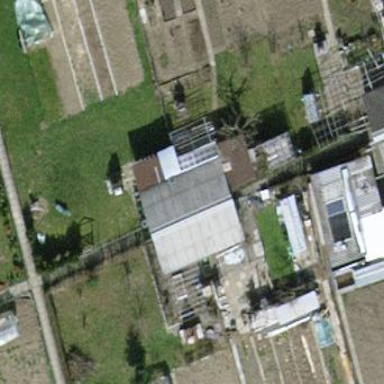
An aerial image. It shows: View of roof of building.